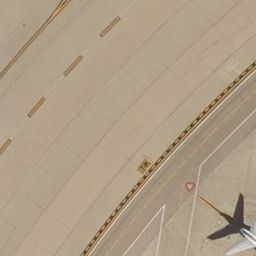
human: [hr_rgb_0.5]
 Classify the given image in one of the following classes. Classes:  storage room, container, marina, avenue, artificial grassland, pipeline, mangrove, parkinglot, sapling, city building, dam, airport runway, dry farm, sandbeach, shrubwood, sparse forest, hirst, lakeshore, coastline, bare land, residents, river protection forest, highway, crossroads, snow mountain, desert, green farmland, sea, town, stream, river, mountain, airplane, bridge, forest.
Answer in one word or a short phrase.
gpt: airport runway